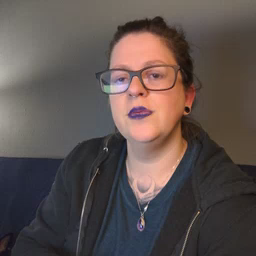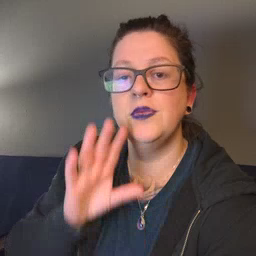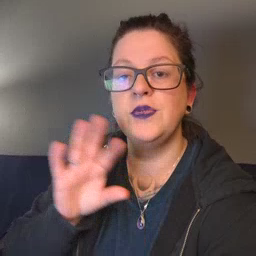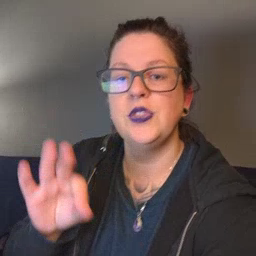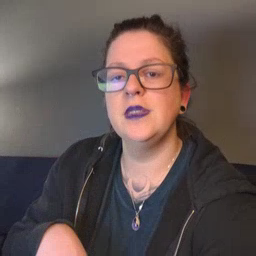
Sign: frenchfries